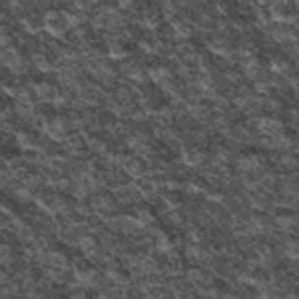
Label: frost